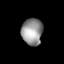
Tissue: lung
Cell type: Epithelial cells
Senescence score: 0.2425
Nuclear area (px): 552
Mean DAPI intensity: 148.054